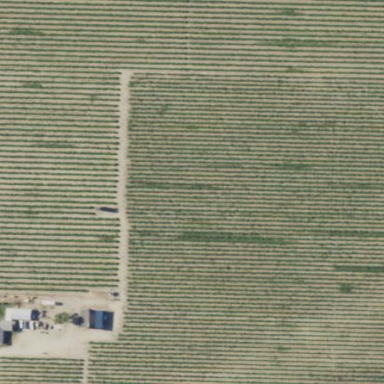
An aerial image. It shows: Vineyard.